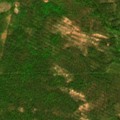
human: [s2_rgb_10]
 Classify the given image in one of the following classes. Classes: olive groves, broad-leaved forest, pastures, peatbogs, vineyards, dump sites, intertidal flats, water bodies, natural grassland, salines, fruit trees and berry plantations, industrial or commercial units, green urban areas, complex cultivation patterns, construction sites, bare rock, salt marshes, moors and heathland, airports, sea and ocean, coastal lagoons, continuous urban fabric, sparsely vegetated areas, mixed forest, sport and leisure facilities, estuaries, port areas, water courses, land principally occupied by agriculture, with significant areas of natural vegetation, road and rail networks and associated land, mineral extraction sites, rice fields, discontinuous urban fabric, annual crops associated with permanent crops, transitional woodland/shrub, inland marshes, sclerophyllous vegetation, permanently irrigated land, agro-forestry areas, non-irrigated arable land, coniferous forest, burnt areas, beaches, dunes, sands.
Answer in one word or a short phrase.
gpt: coniferous forest, mixed forest, transitional woodland/shrub